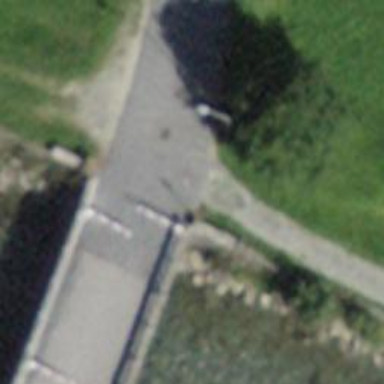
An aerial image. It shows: Cycle barrier.